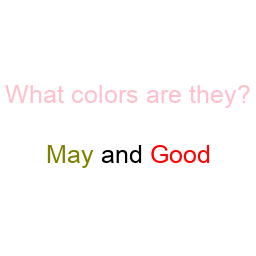
Color: olive, red
Background color: white
Question text color: pink